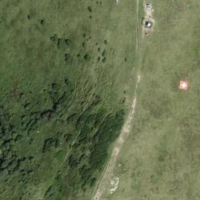
EUNIS habitat code: 32
Species observed at this site:
Rhododendron ferrugineum